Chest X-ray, PA view. Patient: 18 years old, sex F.
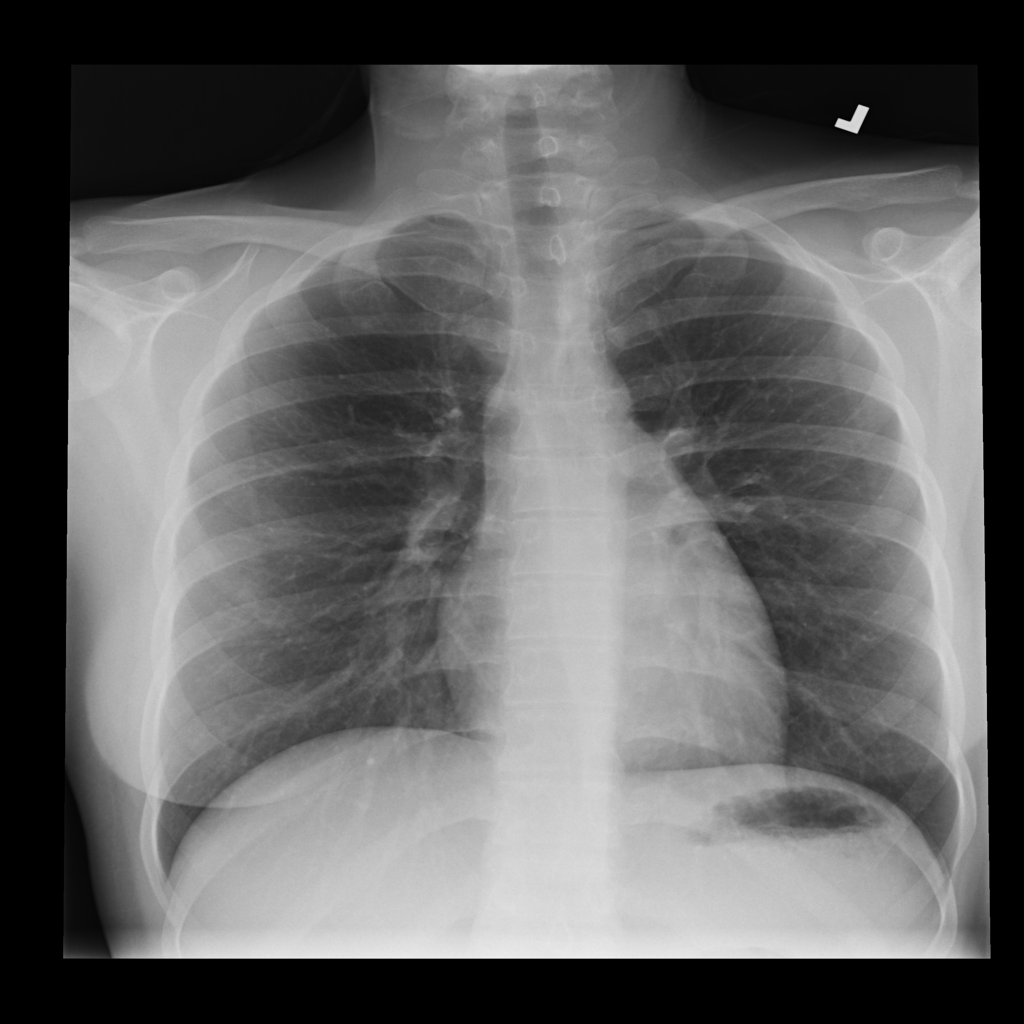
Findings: No Finding